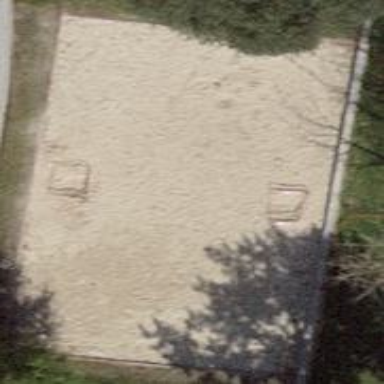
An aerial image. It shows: Sandy pitch designated for beach volleyball.